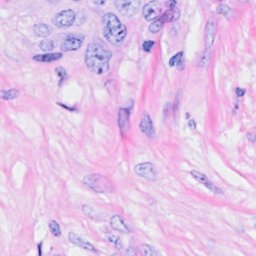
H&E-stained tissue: Breast